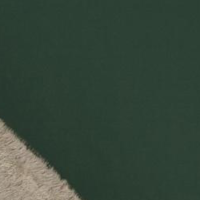
EUNIS habitat code: 15
Species observed at this site:
Tachybaptus ruficollis